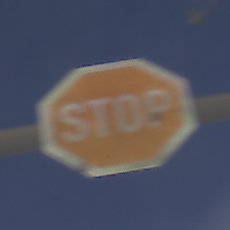
Verkehrszeichen: Stop
Umgebung: Outdoor, Nature
Tageszeit: SunriseSunset
Wetter: PartlyCloudy
Licht: Natural
Jahreszeit: NotSpecified
Kontrast: HighContrast